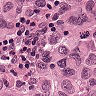
Metastatic tissue present: yes